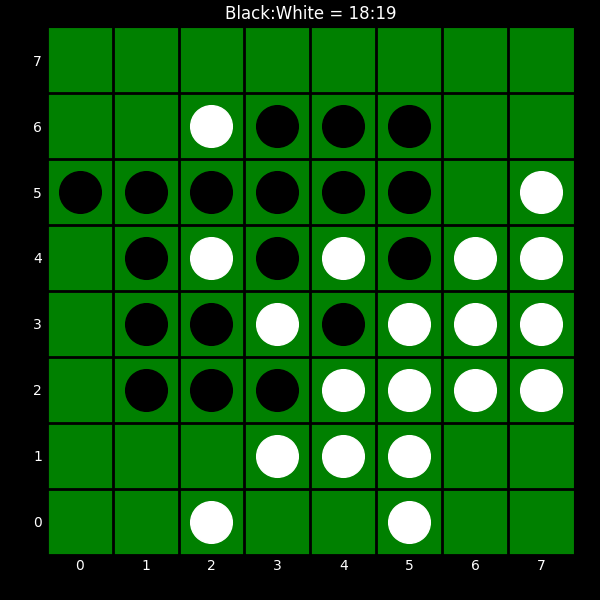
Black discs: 18
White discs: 19